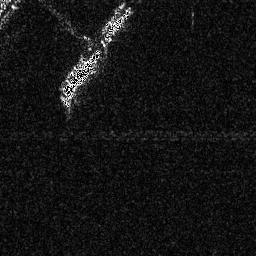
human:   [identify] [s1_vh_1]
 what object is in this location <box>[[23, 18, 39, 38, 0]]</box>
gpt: <ref>1 large ship at the top</ref>

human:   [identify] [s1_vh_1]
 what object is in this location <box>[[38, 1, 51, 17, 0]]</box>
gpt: <ref>1 medium ship at the top</ref>